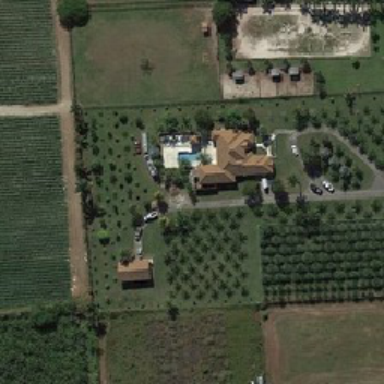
Near the two parts of the rectangular farmland the car is stopping around the house .